Question: '''
$this->widget('zii.widgets.jui.CJuiAutoComplete', array(
'name'=>'test1',
'value'=>'test21',
'source'=>$this->createUrl('jui/autocompleteTest'),
// additional javascript options for the autocomplete plugin
'options'=>array(
'showAnim'=>'fold',
),
));
'''
I am new to Yii framework.
i am working on autocomplete but not able to understand the code given above, what does createUrl mean?
do we need to create a page by User or that line itself creates that?
Please help me on this.
Here's the complete Reference code
'''
$this->widget('zii.widgets.jui.CJuiAutoComplete', array(
//'model'=>$model,
//'attribute'=>'name',
'id'=>'country-chain',
'name'=>'country_chain',
'source'=>$this->createUrl('request/suggestCountry'),
'options'=>array(
'delay'=>300,
'minLength'=>2,
'showAnim'=>'fold',
'select'=>"js:function(event, ui) {
$('#label').val(ui.item.label);
$('#code').val(ui.item.code);
$('#call_code').val(ui.item.call_code);
}"
),
'htmlOptions'=>array(
'size'=>'40'
),
));
'''
Source: <URL>
What i need to know is where to add model name and where to add Database Field Name
---
my model name is
,in this the fields are:
-
i want Name under autocomplete - email and mobile should come like as the above example
Thanks in Advance
Devendar

Sorry Friend,
Here goes the the structure
Model Name : Details
## controller name is - DetailsController
Under Views > details > _form.php
'''
<div class="form"> <?php $form=$this->beginWidget('CActiveForm', array(
'id'=>'details-form',
'enableAjaxValidation'=>false,)); ?>
<p class="note">Fields with <span class="required">*</span> are required.</p>
<?php echo $form->errorSummary($model); ?>
<div class="row">
<?php echo $form->labelEx($model,'id'); ?>
<?php echo $form->textField($model,'id'); ?>
<?php echo $form->error($model,'id'); ?>
</div>
<div class="row">
<?php echo $form->labelEx($model,'name'); ?>
<?php $this->widget('CAutoComplete',
array(
//name of the html field that will be generated
'name'=>'name',
//replace controller/action with real ids
'url'=>array('DetailsController/AutoCompleteLookup'),
'max'=>10, //specifies the max number of items to display
//specifies the number of chars that must be entered
//before autocomplete initiates a lookup
)); ?>
<?php echo $form->error($model,'name'); ?>
</div>
<div class="row">
<?php echo $form->labelEx($model,'phone'); ?>
<?php echo $form->textField($model,'phone'); ?>
<?php echo $form->error($model,'phone'); ?>
</div>
<div class="row">
<?php echo $form->labelEx($model,'email'); ?>
<?php echo $form->textField($model,'email'); ?>
<?php echo $form->error($model,'email'); ?>
</div>
<div class="row buttons">
<?php echo CHtml::submitButton($model->isNewRecord ? 'Create' : 'Save'); ?>
</div><?php $this->endWidget(); ?> </div><!-- form -->
'''
## Controller Code is
'''
<?php class DetailsController extends Controller { /**
* @var string the default layout for the views. Defaults to '//layouts/column2', meaning
* using two-column layout. See 'protected/views/layouts/column2.php'.
*/
public $layout='//layouts/column2';
/**
* @return array action filters
*/
public function filters()
{
return array(
'accessControl', // perform access control for CRUD operations
);
}
public function actionAutoCompleteLookup()
{
if(Yii::app()->request->isAjaxRequest && isset($_GET['q']))
{
$name = $_GET['q'];
$criteria = new CDbCriteria;
$criteria->condition = "name LIKE :sterm";
$criteria->params = array(":sterm"=>"%$name%");
$userArray = User::model()->findAll($criteria);
$returnVal = '';
foreach($userArray as $userAccount)
{
$returnVal .= $userAccount->getAttribute('name').'|'
.$userAccount->getAttribute('id')."
";
}
echo $returnVal;
}
}
/**
* Specifies the access control rules.
* This method is used by the 'accessControl' filter.
* @return array access control rules
*/
public function accessRules()
{
return array(
array('allow', // allow all users to perform 'index' and 'view' actions
'actions'=>array('index','view'),
'users'=>array('*'),
),
array('allow', // allow authenticated user to perform 'create' and 'update' actions
'actions'=>array('create','update'),
'users'=>array('@'),
),
array('allow', // allow admin user to perform 'admin' and 'delete' actions
'actions'=>array('admin','delete'),
'users'=>array('admin'),
),
array('deny', // deny all users
'users'=>array('*'),
),
);
}
/**
* Displays a particular model.
* @param integer $id the ID of the model to be displayed
*/
public function actionView($id)
{
$this->render('view',array(
'model'=>$this->loadModel($id),
));
}
/**
* Creates a new model.
* If creation is successful, the browser will be redirected to the 'view' page.
*/
public function actionCreate()
{
$model=new Details;
// Uncomment the following line if AJAX validation is needed
// $this->performAjaxValidation($model);
if(isset($_POST['Details']))
{
$model->attributes=$_POST['Details'];
if($model->save())
$this->redirect(array('view','id'=>$model->id1));
}
$this->render('create',array(
'model'=>$model,
));
}
/**
* Updates a particular model.
* If update is successful, the browser will be redirected to the 'view' page.
* @param integer $id the ID of the model to be updated
*/
public function actionUpdate($id)
{
$model=$this->loadModel($id);
// Uncomment the following line if AJAX validation is needed
// $this->performAjaxValidation($model);
if(isset($_POST['Details']))
{
$model->attributes=$_POST['Details'];
if($model->save())
$this->redirect(array('view','id'=>$model->id1));
}
$this->render('update',array(
'model'=>$model,
));
}
/**
* Deletes a particular model.
* If deletion is successful, the browser will be redirected to the 'admin' page.
* @param integer $id the ID of the model to be deleted
*/
public function actionDelete($id)
{
if(Yii::app()->request->isPostRequest)
{
// we only allow deletion via POST request
$this->loadModel($id)->delete();
// if AJAX request (triggered by deletion via admin grid view), we should not redirect the browser
if(!isset($_GET['ajax']))
$this->redirect(isset($_POST['returnUrl']) ? $_POST['returnUrl'] : array('admin'));
}
else
throw new CHttpException(400,'Invalid request. Please do not repeat this request again.');
}
/**
* Lists all models.
*/
public function actionIndex()
{
$dataProvider=new CActiveDataProvider('Details');
$this->render('index',array(
'dataProvider'=>$dataProvider,
));
}
/**
* Manages all models.
*/
public function actionAdmin()
{
$model=new Details('search');
$model->unsetAttributes(); // clear any default values
if(isset($_GET['Details']))
$model->attributes=$_GET['Details'];
$this->render('admin',array(
'model'=>$model,
));
}
/**
* Returns the data model based on the primary key given in the GET variable.
* If the data model is not found, an HTTP exception will be raised.
* @param integer the ID of the model to be loaded
*/
public function loadModel($id)
{
$model=Details::model()->findByPk($id);
if($model===null)
throw new CHttpException(404,'The requested page does not exist.');
return $model;
}
/**
* Performs the AJAX validation.
* @param CModel the model to be validated
*/
protected function performAjaxValidation($model)
{
if(isset($_POST['ajax']) && $_POST['ajax']==='details-form')
{
echo CActiveForm::validate($model);
Yii::app()->end();
}
}
'''
}
i tried the above code - mot found any result please help me friend
Thanks
Devendar
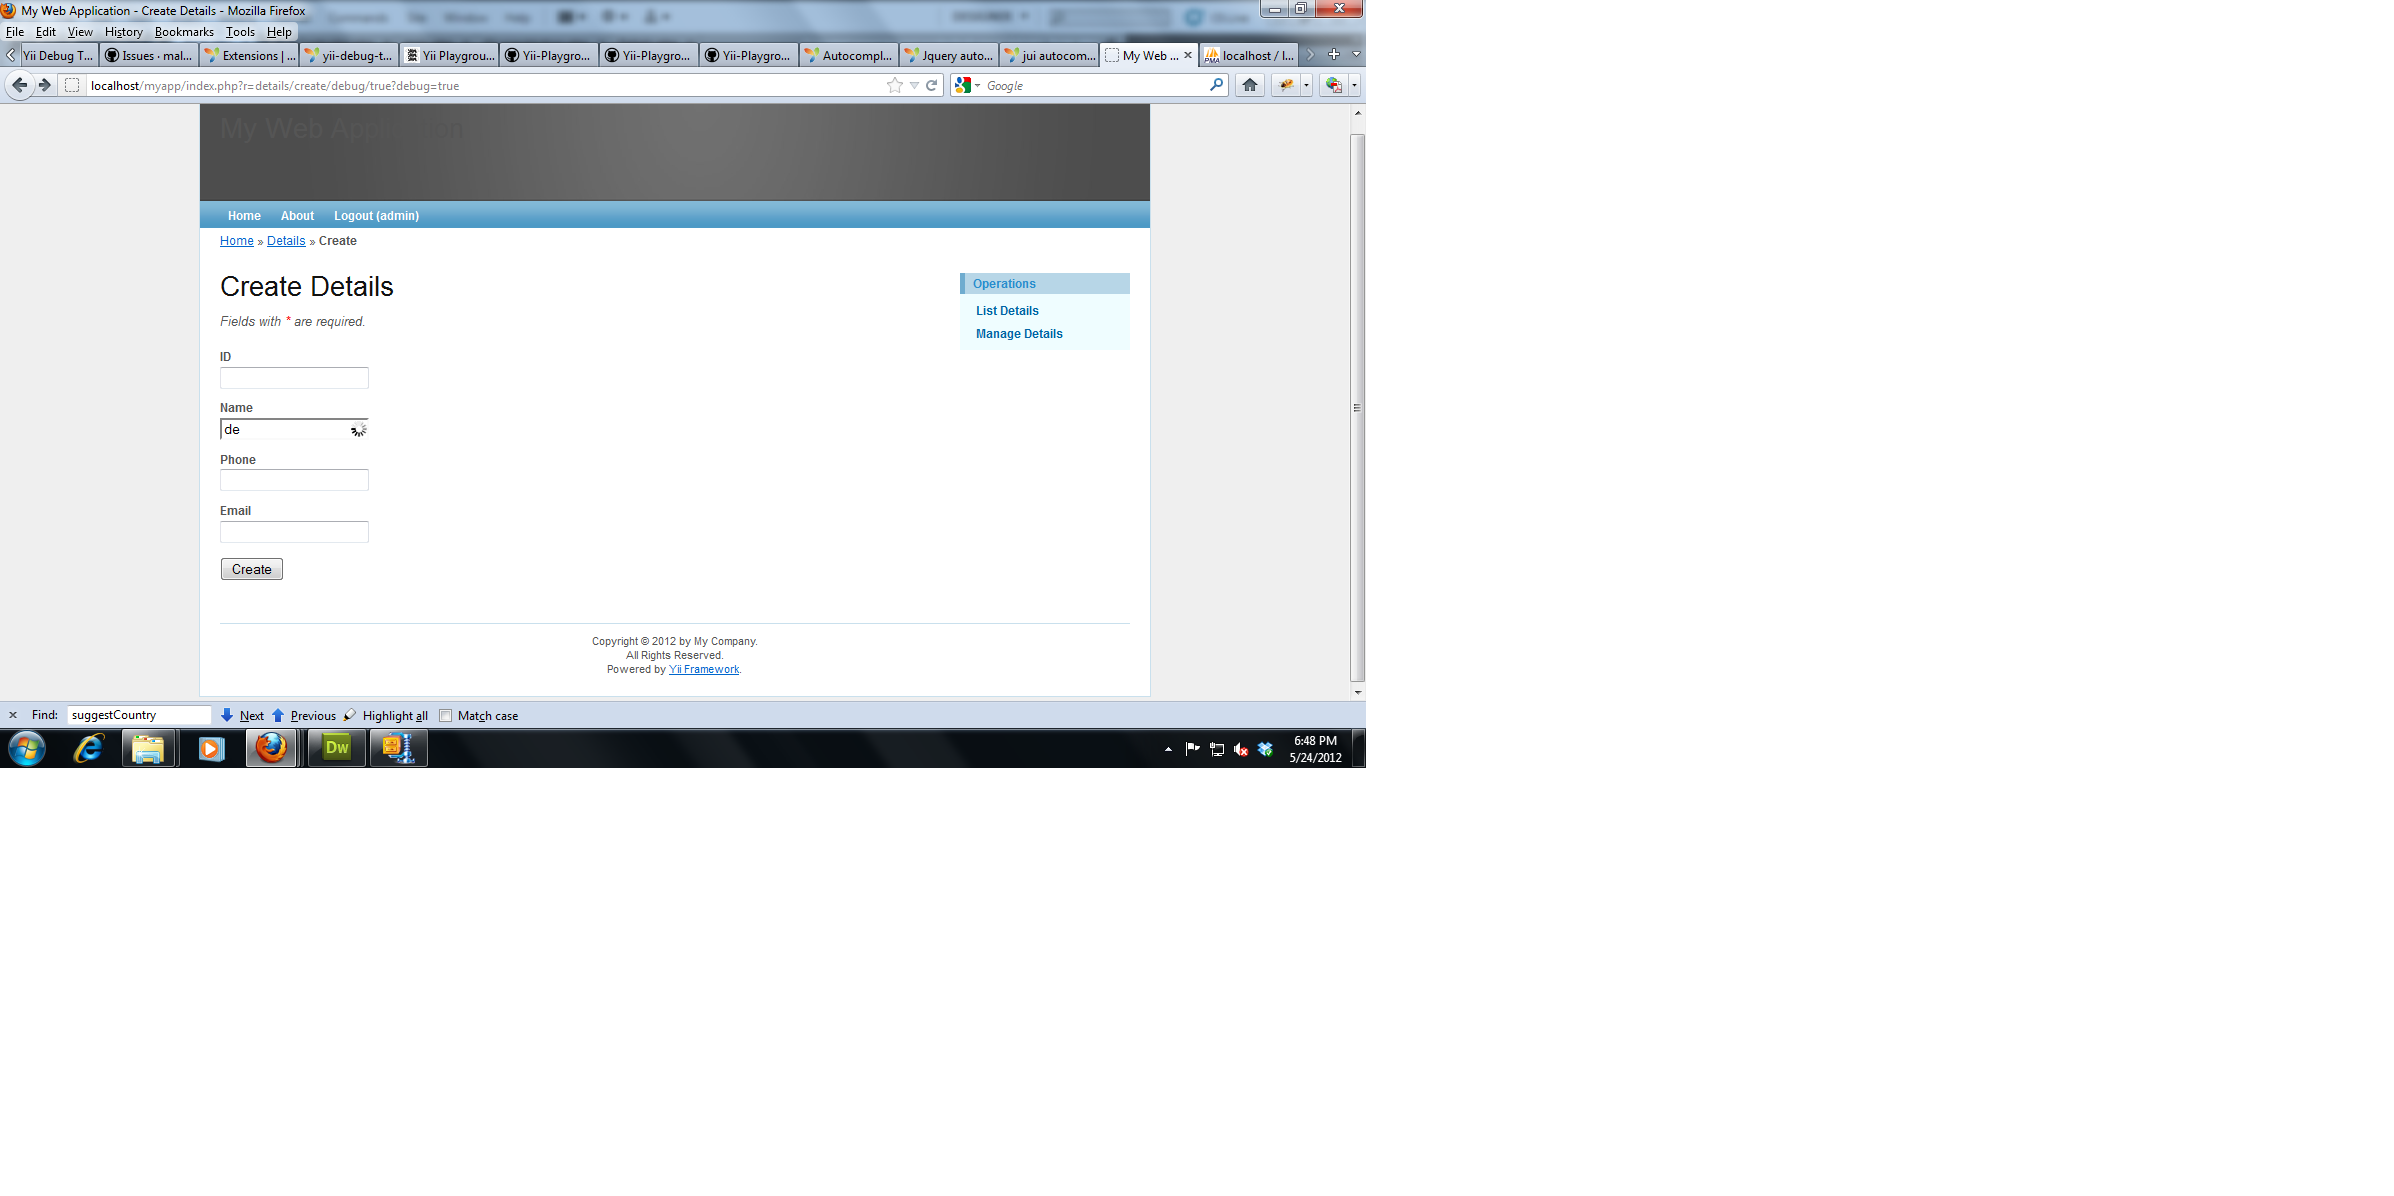
Answer: see this link..
<URL>
implement the code according to this link...autocomplete will work fine..
OR
'''
$this->widget('zii.widgets.jui.CJuiAutoComplete', array(
'name'=>'test1',
'value'=>'test21',
'source'=>$this->createUrl('Your Contoller Name / your function Name'),
// additional javascript options for the autocomplete plugin
'options'=>array(
'showAnim'=>'fold',
),
));
'''